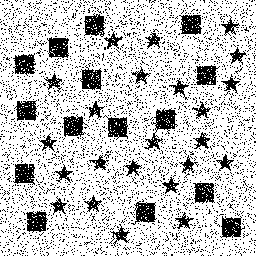
Squares: 15
Triangles: 0
Stars: 23
Total shapes: 38